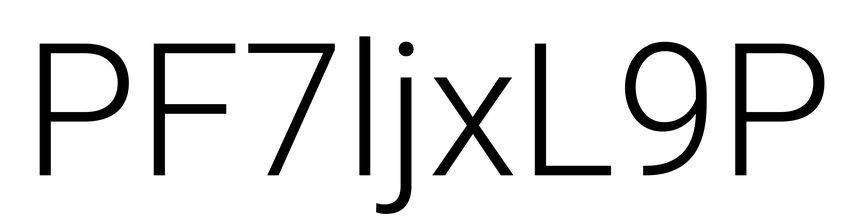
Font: Roboto_Light